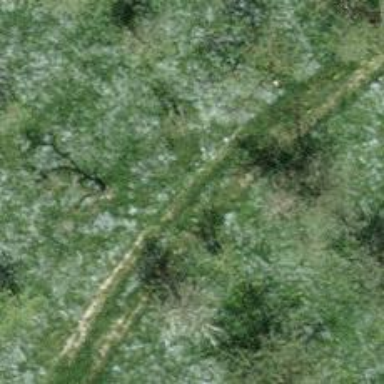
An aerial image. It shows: Grassy track with grade 5 track type.